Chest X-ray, AP view. Patient: 43 years old, sex M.
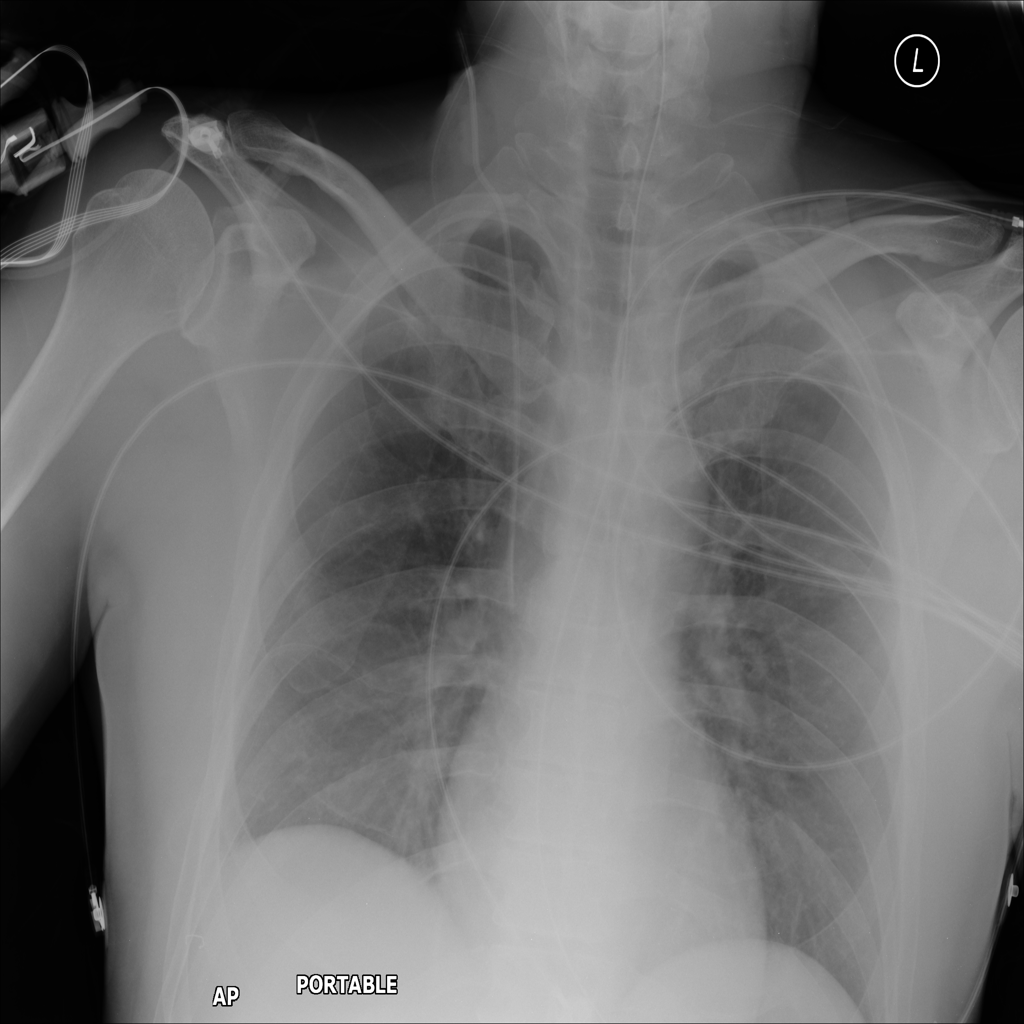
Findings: No Finding